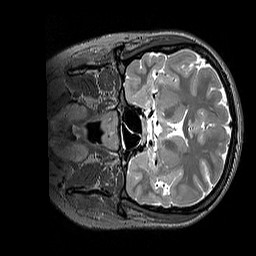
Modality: T2w
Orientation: coronal
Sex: female
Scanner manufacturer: siemens
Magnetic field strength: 3 T
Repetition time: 3.2 s
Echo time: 0.409 s